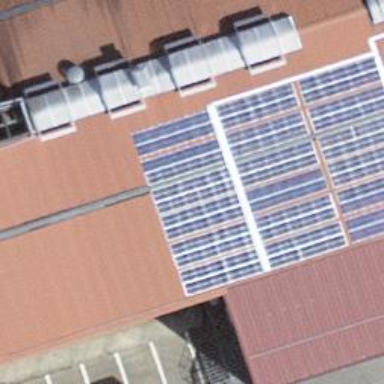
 consisting of solar photovoltaic panels."